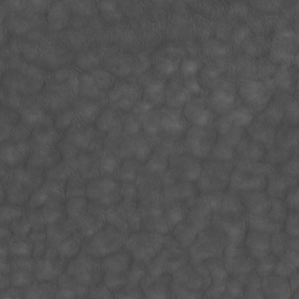
Label: non_frost